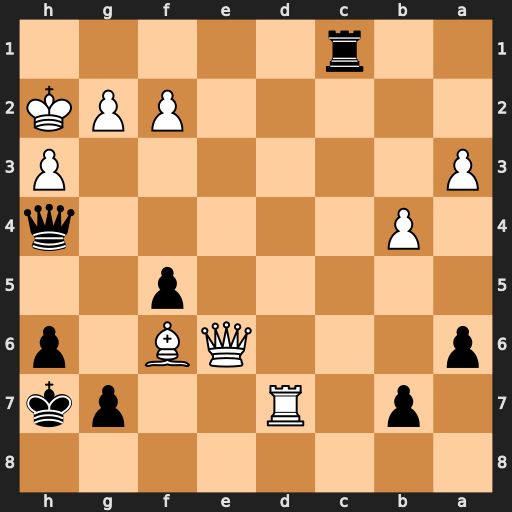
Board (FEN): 8/1p1R2pk/p3QB1p/5p2/1P5q/P6P/5PPK/2r5
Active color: b
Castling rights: -
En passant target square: -
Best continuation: Qf4+ g3 Qxf2#